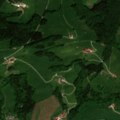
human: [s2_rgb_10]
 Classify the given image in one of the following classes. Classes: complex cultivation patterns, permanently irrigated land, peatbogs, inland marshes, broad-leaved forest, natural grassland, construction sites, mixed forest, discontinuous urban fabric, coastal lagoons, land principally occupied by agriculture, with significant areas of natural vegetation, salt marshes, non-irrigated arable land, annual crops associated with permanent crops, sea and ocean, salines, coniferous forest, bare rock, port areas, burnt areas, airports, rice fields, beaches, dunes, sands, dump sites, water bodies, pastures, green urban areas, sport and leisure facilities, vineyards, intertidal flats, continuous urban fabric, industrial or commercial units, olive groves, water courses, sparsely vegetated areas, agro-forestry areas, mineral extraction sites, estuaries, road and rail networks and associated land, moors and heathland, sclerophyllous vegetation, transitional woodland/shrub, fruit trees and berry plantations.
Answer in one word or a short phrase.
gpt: pastures, coniferous forest, mixed forest